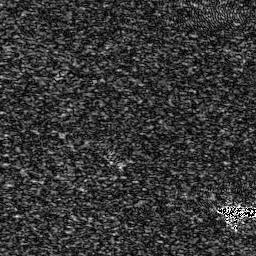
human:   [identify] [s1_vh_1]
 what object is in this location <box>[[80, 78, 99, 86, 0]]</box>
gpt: <ref>1 medium ship at the bottom right</ref>